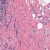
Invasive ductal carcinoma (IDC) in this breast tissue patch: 0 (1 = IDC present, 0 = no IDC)